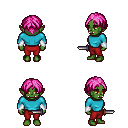
a pixel art fantasy rpg character, female body template, orc, green skin, teal long-sleeve shirt, red pants, pink parted hairstyle, white cloth bracers, dagger, four views (front, back, left, right), 2x2 character sprite sheet, small pixel art, hard edges, no anti-aliasing